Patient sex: M
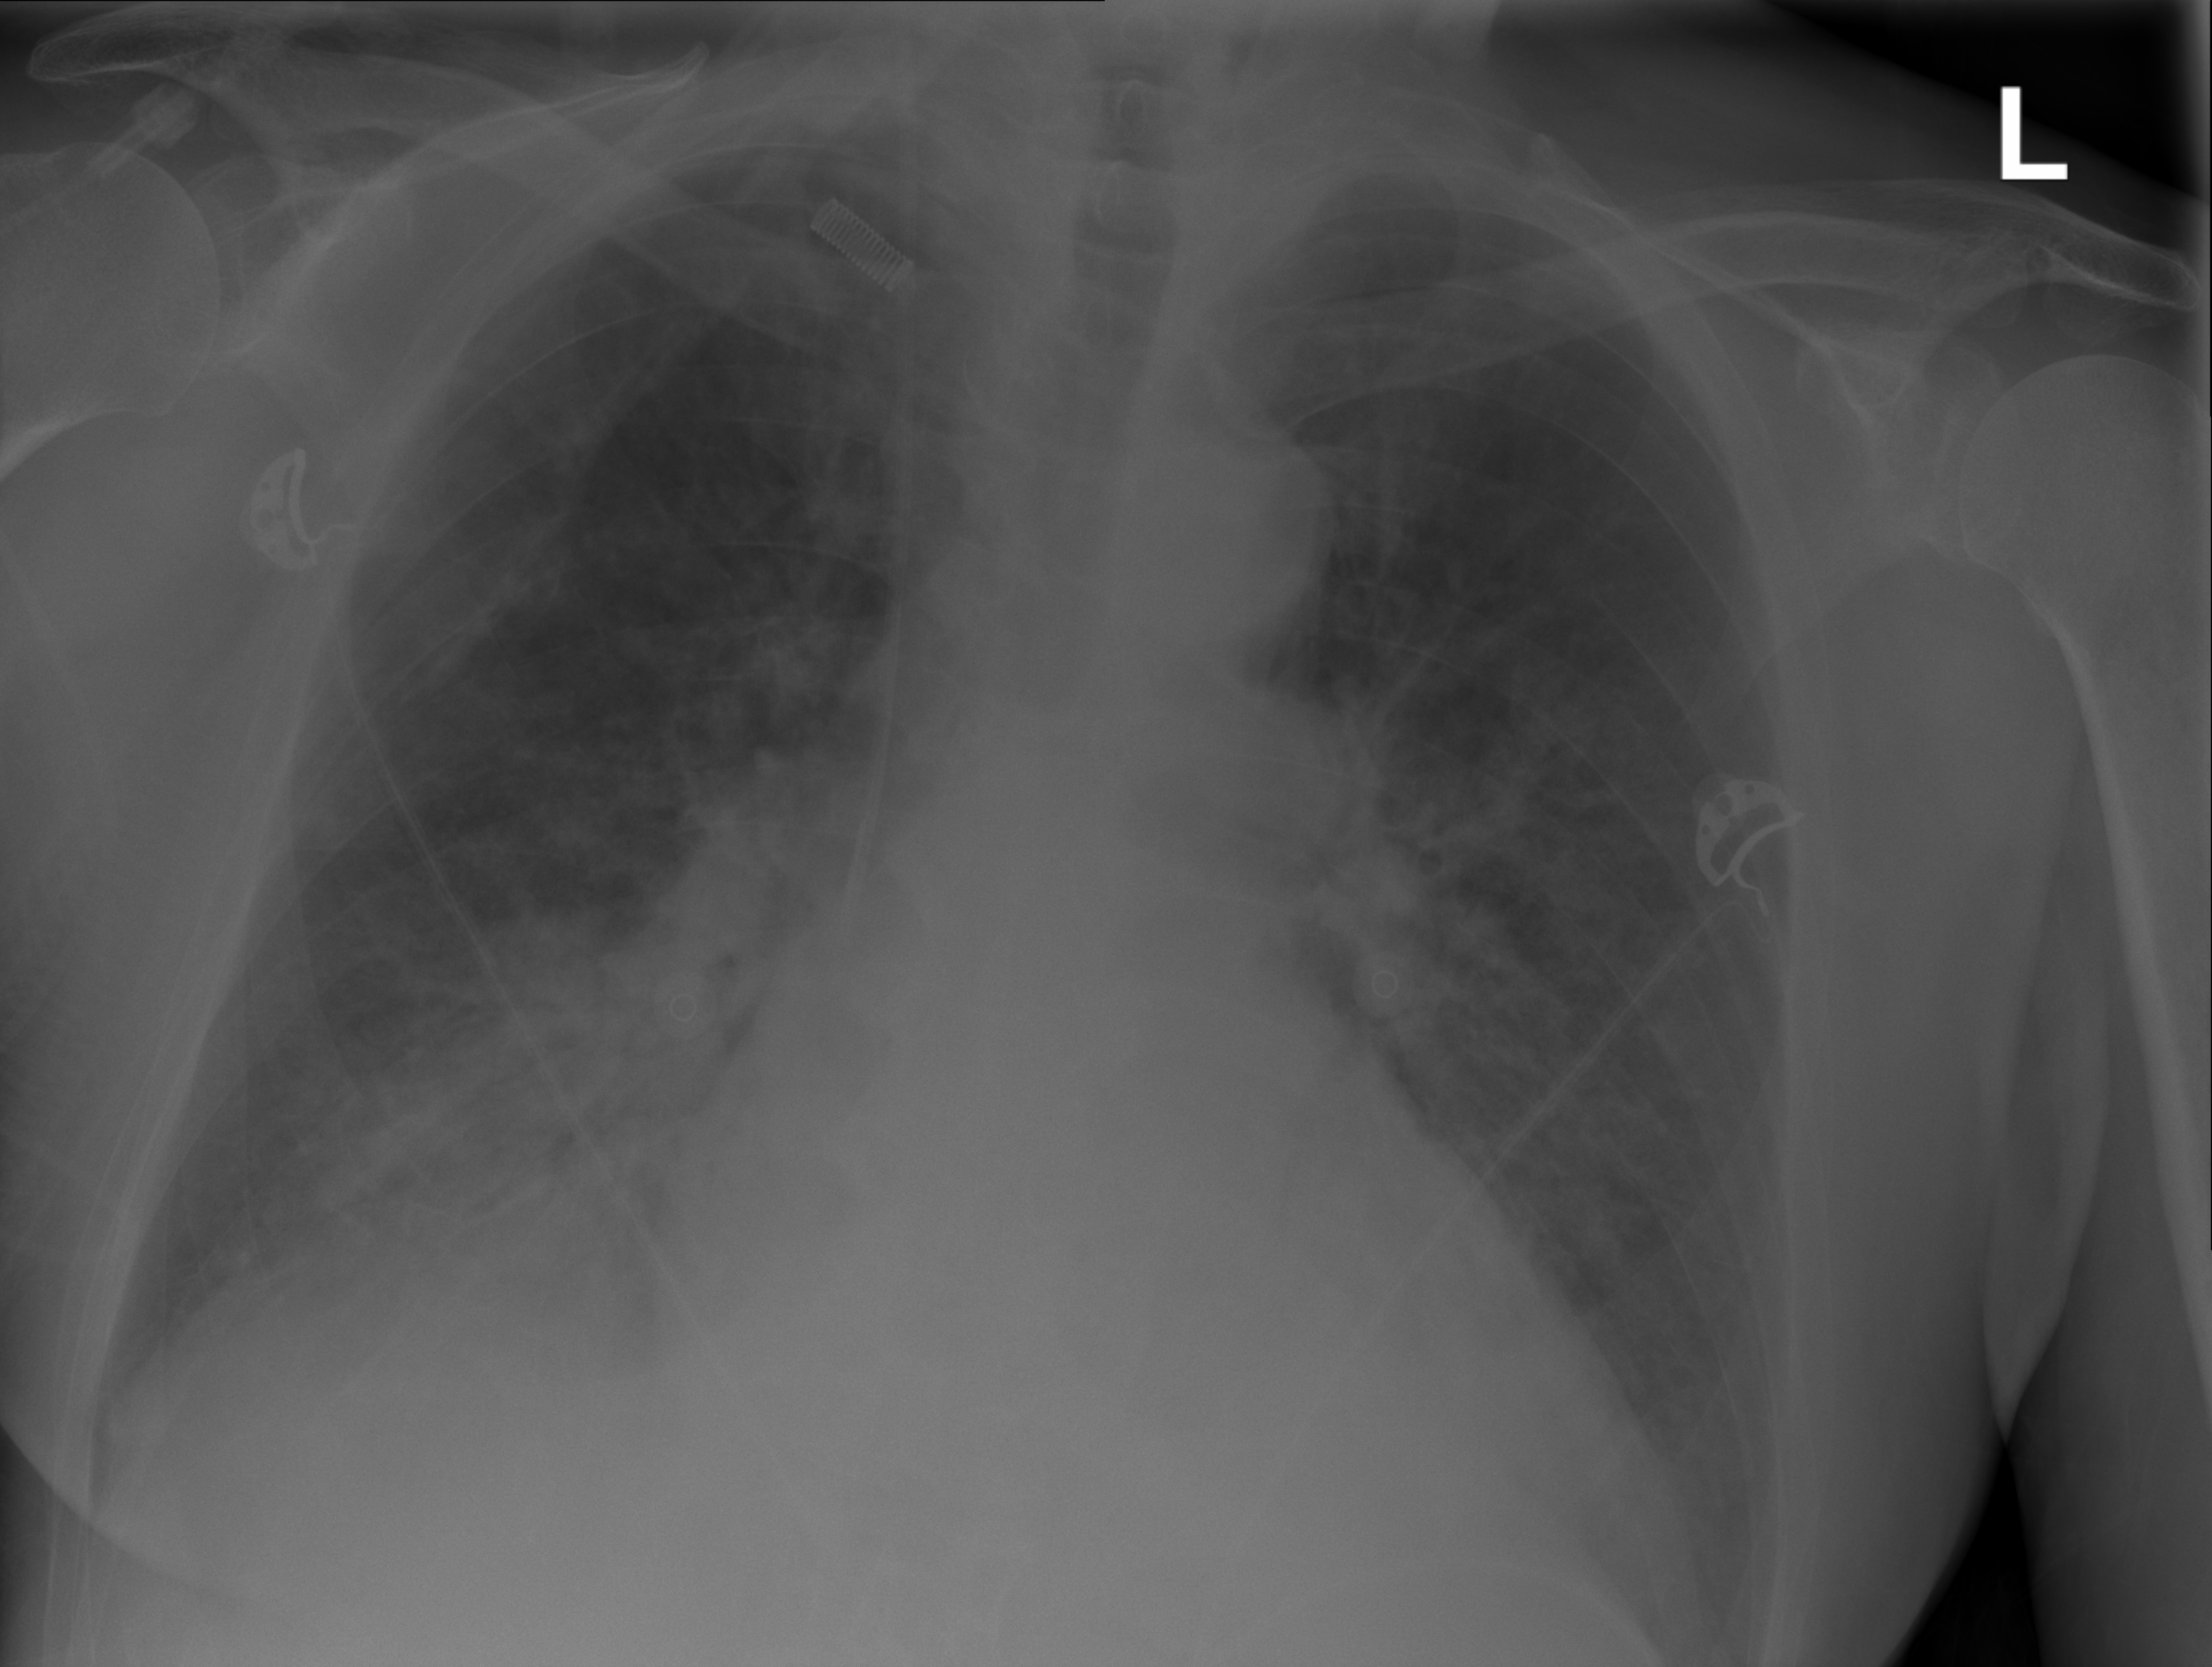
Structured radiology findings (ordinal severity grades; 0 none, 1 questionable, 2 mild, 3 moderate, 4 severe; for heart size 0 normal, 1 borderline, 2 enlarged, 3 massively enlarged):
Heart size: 2
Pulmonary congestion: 1
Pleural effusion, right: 2
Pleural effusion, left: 2
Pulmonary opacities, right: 3
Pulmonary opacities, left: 2
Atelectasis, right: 0
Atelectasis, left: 0